Question:
I have excel file which contains Date and Time data in separate columns. Their type is pandas core series.
I need to combine these two columns into one column in order to do further analysis.
How to combine these columns in the right way?
I tried to combine them by using pandas.to_datetime() function, but got an error:
'''
In: df['dt'] = pd.to_datetime(df['Date']+df['Time'])
Out: TypeError: unsupported operand type(s) for +: 'Timestamp' and 'datetime.time'
'''
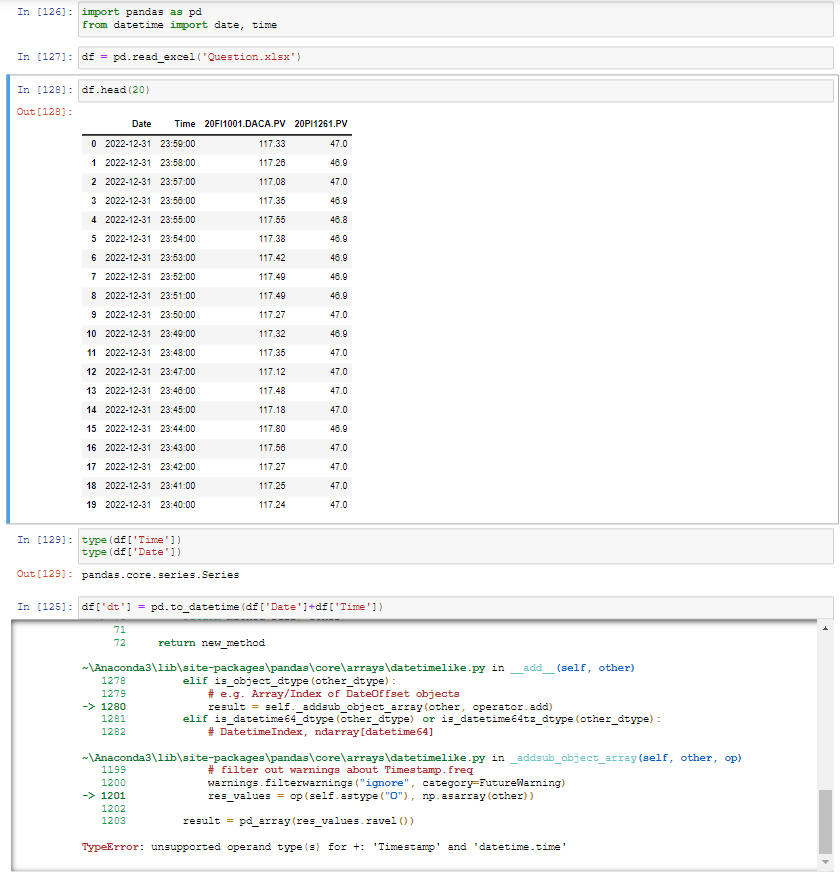
Answer: Use <URL> with casting times to strings and add to column 'Date':
'''
df['dt'] = df['Date']+pd.to_timedelta(df['Time'].astype(str))
'''